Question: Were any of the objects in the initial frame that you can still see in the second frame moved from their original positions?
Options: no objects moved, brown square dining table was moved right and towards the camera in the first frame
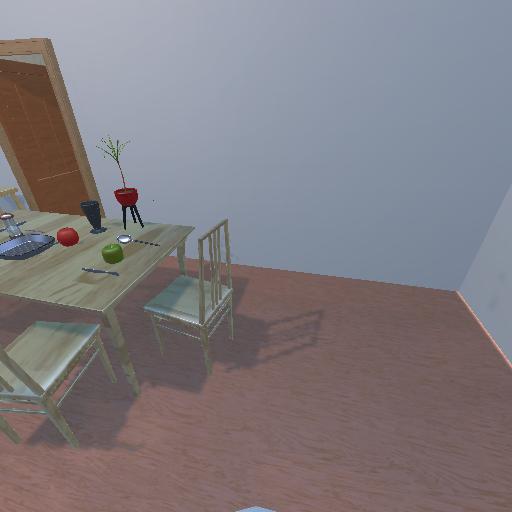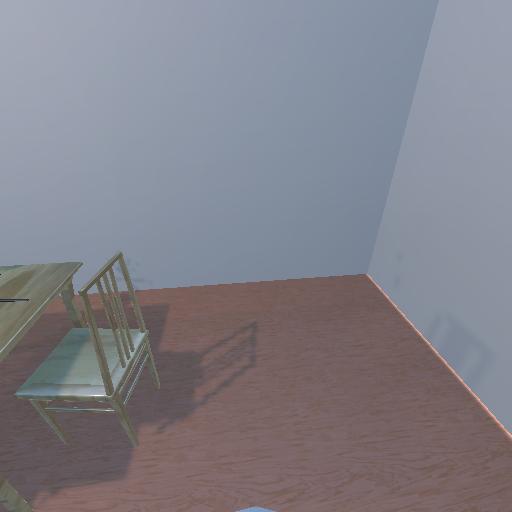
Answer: no objects moved